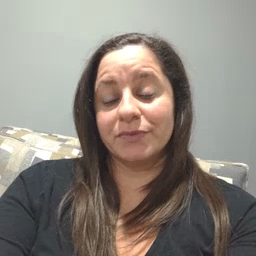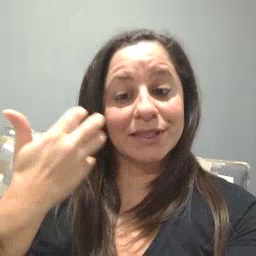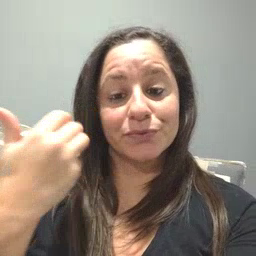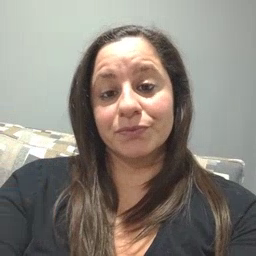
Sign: tiger